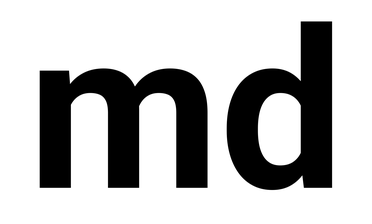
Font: Roboto_Bold